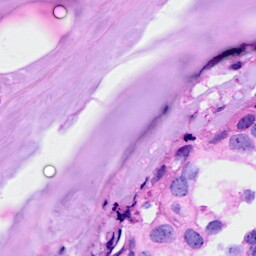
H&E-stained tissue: Breast